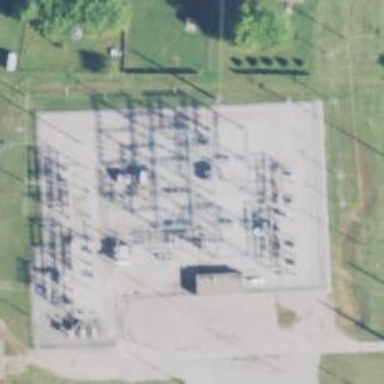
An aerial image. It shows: Switch used for power control.